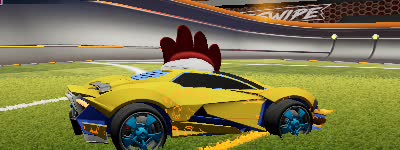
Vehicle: werewolf